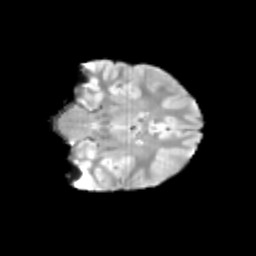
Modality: T2w
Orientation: coronal
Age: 11
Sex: female
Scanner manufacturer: siemens
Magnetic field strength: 3 T
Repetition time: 3.8 s
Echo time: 0.07 s